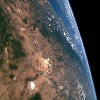
Label: land